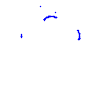
Particle: proton